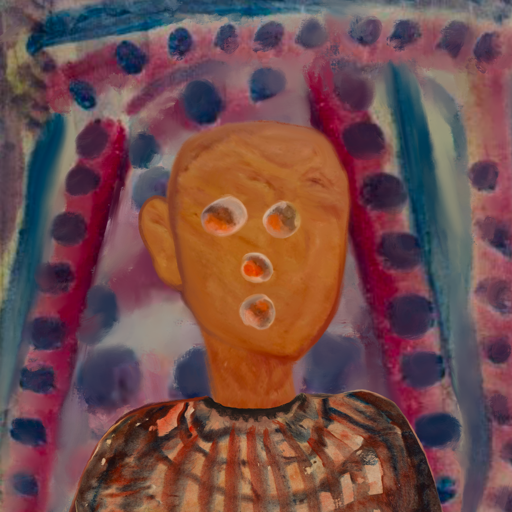
Background: HillGirl, Head And Neck Front: Pious_Lady, Face Front: Rupkatha, Bust: Orphan, Hair Front: Blank, Head Accessory: Blank, Second Necklace: Blank, Necklace: Blank, Baby: Blank